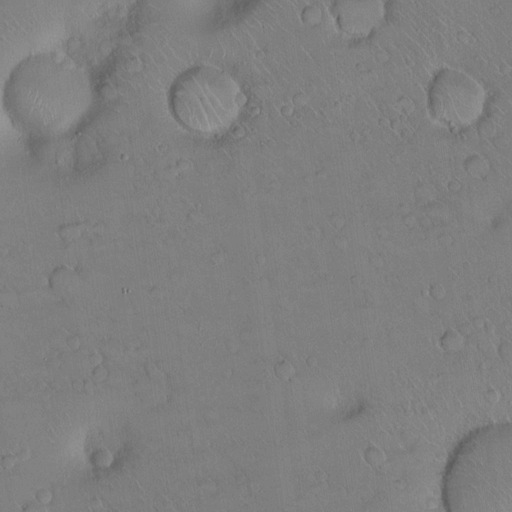
Objects detected: cone, cone, cone